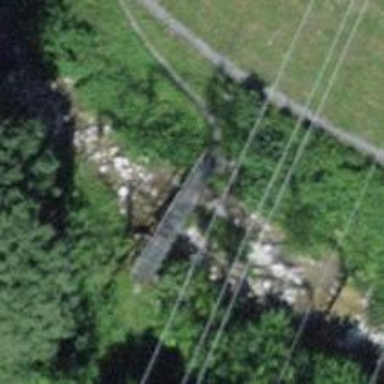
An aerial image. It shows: Path leading to bridge.